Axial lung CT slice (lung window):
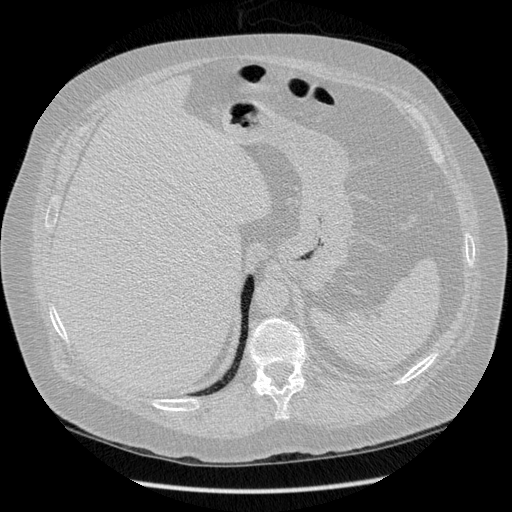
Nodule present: no